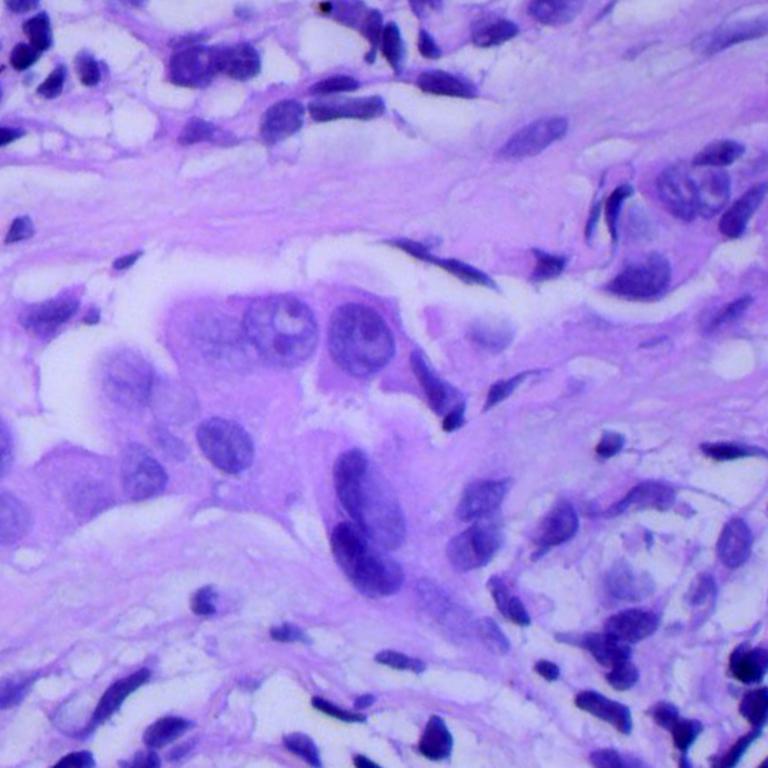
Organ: lung
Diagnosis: adenocarcinomas